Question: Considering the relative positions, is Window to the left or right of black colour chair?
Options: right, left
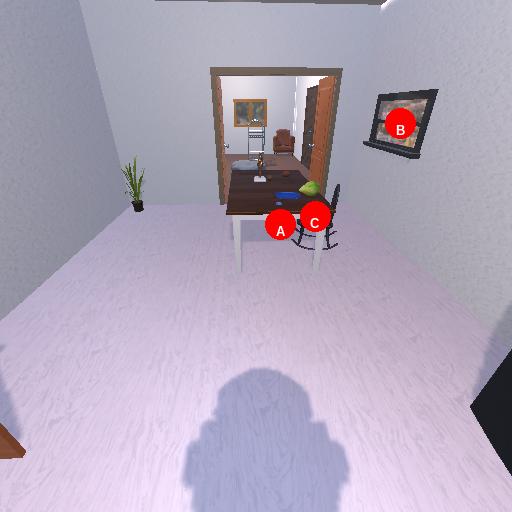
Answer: right